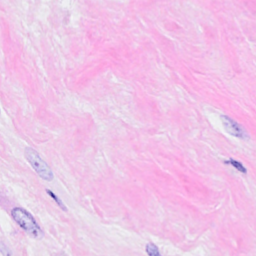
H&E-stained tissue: Breast